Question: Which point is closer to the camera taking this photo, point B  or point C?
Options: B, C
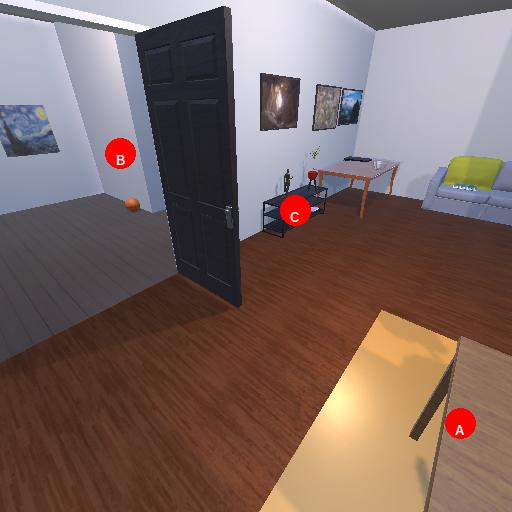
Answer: B